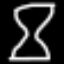
Label: hourglass